Field crop: tomato
Growth stage: 1
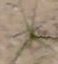
Species: cyperus